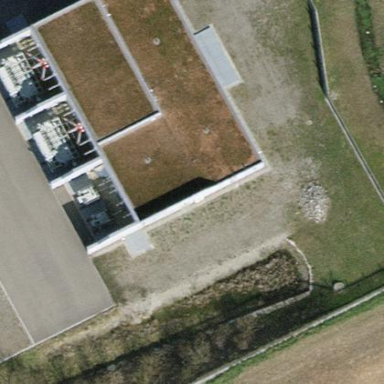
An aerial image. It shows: Building serving as substation with converter inside.